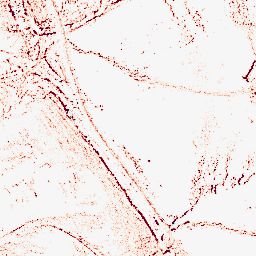
Category: morphological
Decomposition family: morphological_square
Decomposition parameters: operation: opening
size: 3
Upsampling method: quartic
Upsampling parameters: scale: 4
Upsampling scale: 4